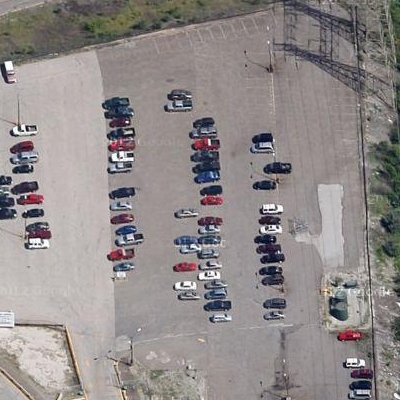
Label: gParking